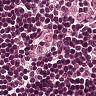
Metastatic tissue present: no